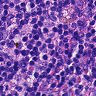
Metastatic tissue present: no